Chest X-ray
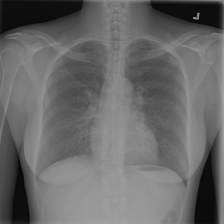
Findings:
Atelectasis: positive
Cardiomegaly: negative
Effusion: negative
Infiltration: negative
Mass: negative
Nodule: negative
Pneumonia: negative
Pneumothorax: negative
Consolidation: negative
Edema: negative
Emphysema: negative
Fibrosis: negative
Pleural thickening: negative
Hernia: negative